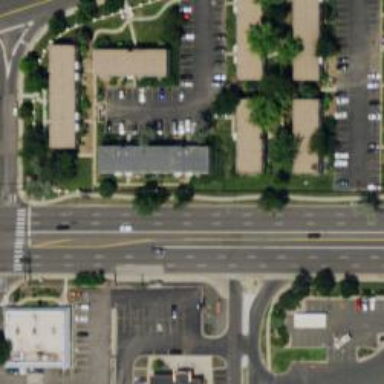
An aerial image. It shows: Primary highway with separate asphalt sidewalks.